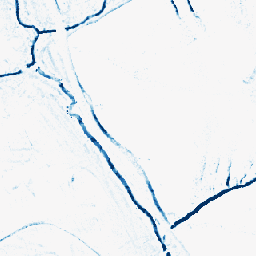
Category: morphological
Decomposition family: morphological_ellipse
Decomposition parameters: operation: closing
width: 5
height: 5
Upsampling method: nearest
Upsampling parameters: scale: 8
Upsampling scale: 8